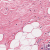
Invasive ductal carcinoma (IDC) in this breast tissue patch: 0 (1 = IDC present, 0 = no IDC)